Aerial crown-view tile of a tropical tree (Barro Colorado Island, Panama), acquired 20250512:
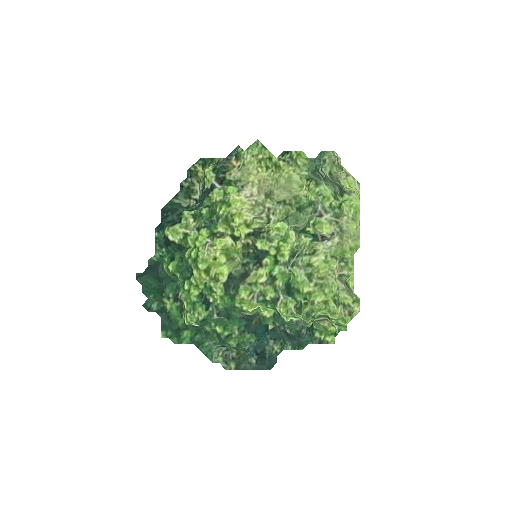
Species: Anacardium excelsum
GBIF accepted scientific name: Anacardium excelsum
Crown area: 55.601 m²